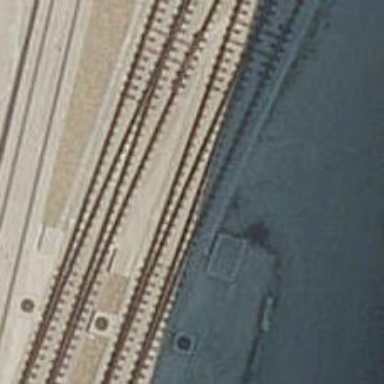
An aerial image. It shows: Railway switch with the turnout pointing to the right.